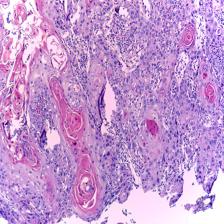
Diagnosis: OSCC